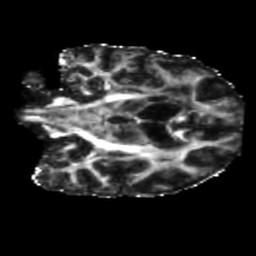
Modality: FA
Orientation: coronal
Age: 54
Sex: female
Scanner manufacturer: siemens
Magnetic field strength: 3 T
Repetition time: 5.25 s
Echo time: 0.08 s